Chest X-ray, AP view. Patient: 60 years old, sex M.
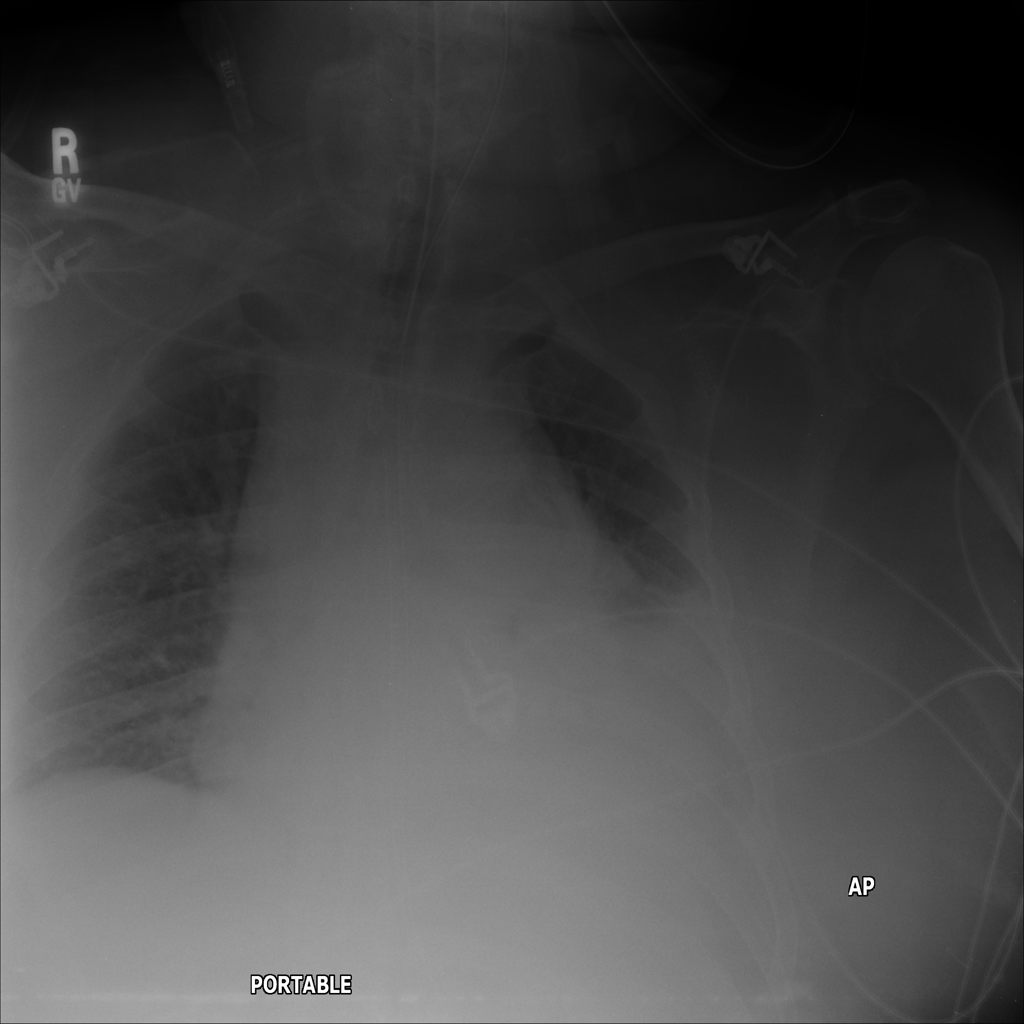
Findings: Atelectasis, Cardiomegaly, Consolidation, Effusion, Infiltration, Pneumonia